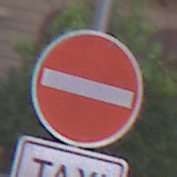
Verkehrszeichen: VerbotDerEinfahrt
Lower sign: BesondereFahrzeugeUndTransportgueter1
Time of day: SunriseSunset
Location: Outdoor (Urban)
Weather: PartlyCloudy
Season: NotSpecified
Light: Natural